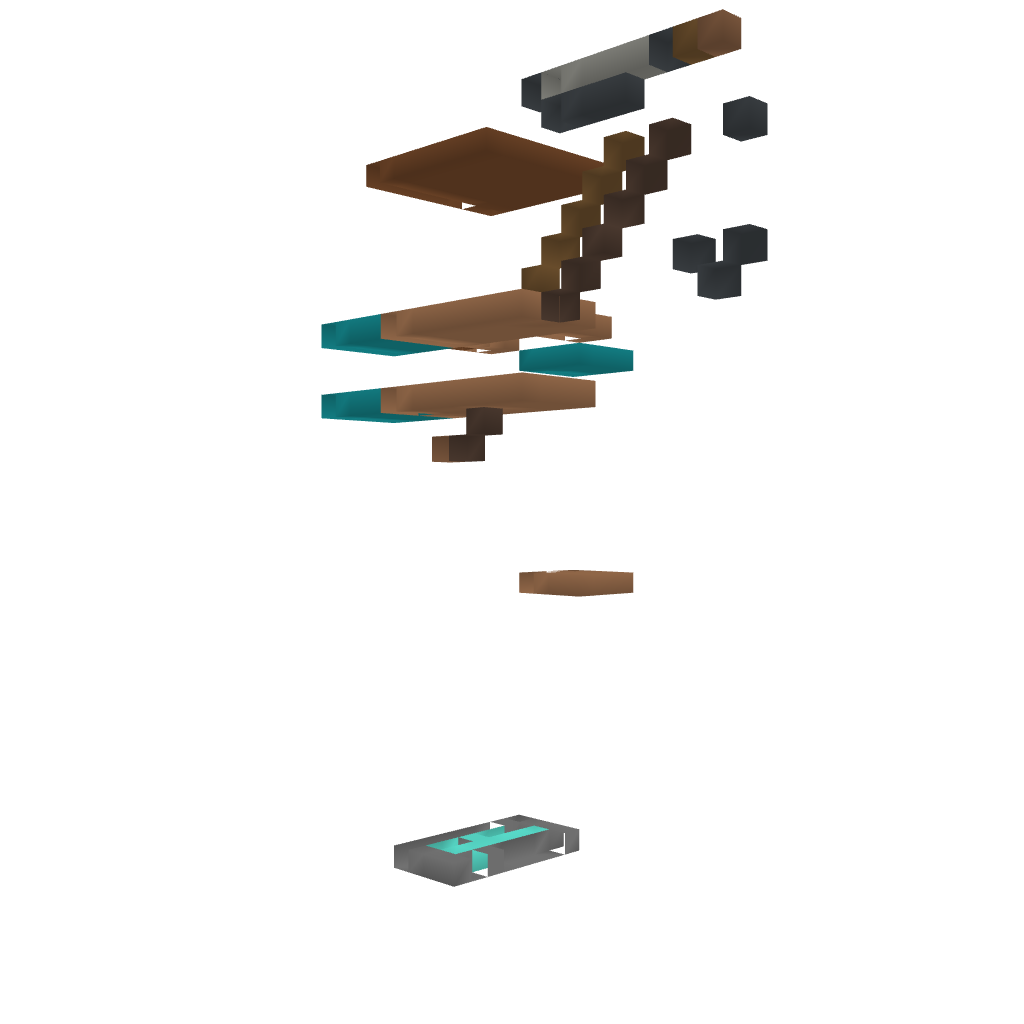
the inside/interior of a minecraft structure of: Steve the miner statue